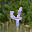
Label: 4